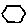
Label: hexagon